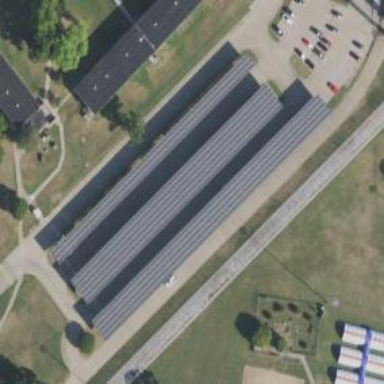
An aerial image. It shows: Solar power generator on rooftop of building.